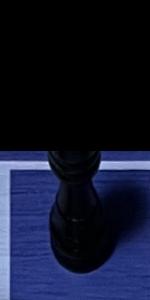
Label: Rook_Black